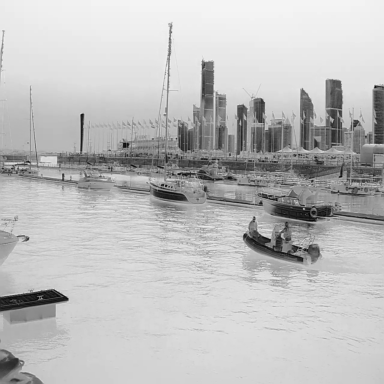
There are nine objects shown in the infrared image, including four canoes, and five sailboats.